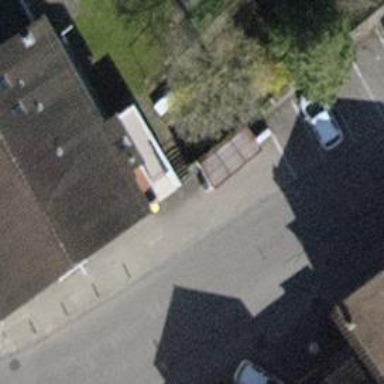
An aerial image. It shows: Post box.